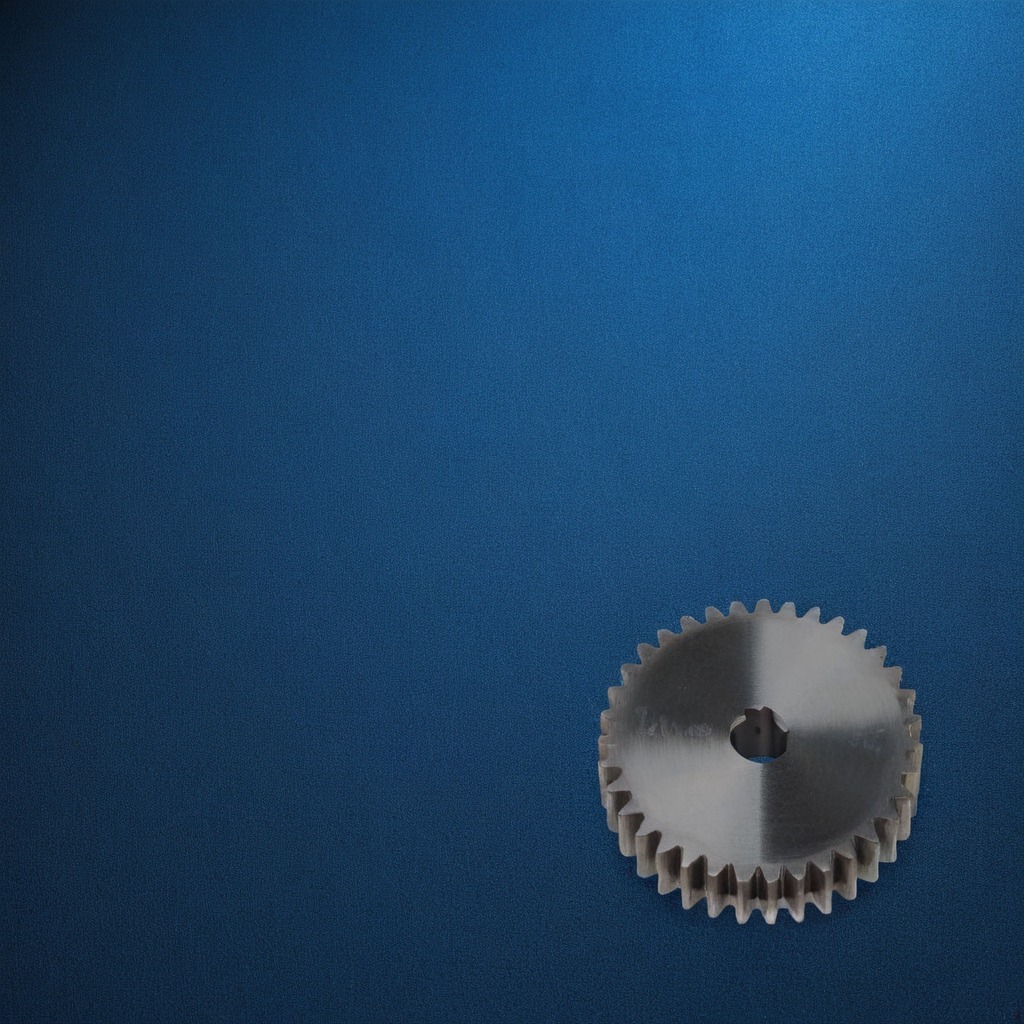
A steel gear with teeth is lying on the granite tabletop.